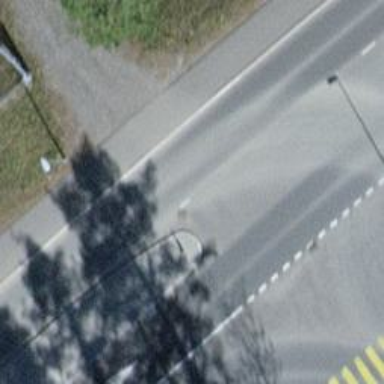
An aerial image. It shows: Asphalt road with sidewalks on both sides. The road is classified as primary highway.